Question: I came upon many similar questions like this but I could not find simple answer. My goal is to create my web page thumbnail onto my server for a particular User (depending on 'SESSION'). Website is dynamic means for every different user content changes like that contents of users on facebook.
What I need to do here is generate a screenshot when user experiences a problem with the application and click the capture button

I got many options like
- -
but not getting which I should use also suggest other if better.
I have and using and have shell access to it.
as they are unable to get snapshot in my case (as I said 'SESSION' variable is maintained for every user).
Please help me with the tutorial.
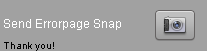
Answer: 'libwkhtmltox' and 'wkhtmltopdf' are both great technologies for capturing images of web pages. However, the problem is that it's really hard to get these technologies to have the same session as your user, if not impossible. Additionally, many errors users experience aren't reproducible on a second request. (Errors caused by db connection errors, caching, etc.) So doing something like this will have limited value. One alternative would be to throw a popup when they click your 'send errorpage snap' that explains how to take a screenshot.
If you absolutely want to go down this path of automating the screenshot, here's a crazy, probably stupidly insecure idea. As 'wkhtmltopdf' is built on webkit, there are options to set cookies. As long as your php 'session' is cookie based, you could pass the user's 'session_id' to 'wkhtmltopdf', and hijack your own user's session, thereby recreating the page when 'wkhtmltopdf' makes the request. I'm so getting downvoted for suggesting this...